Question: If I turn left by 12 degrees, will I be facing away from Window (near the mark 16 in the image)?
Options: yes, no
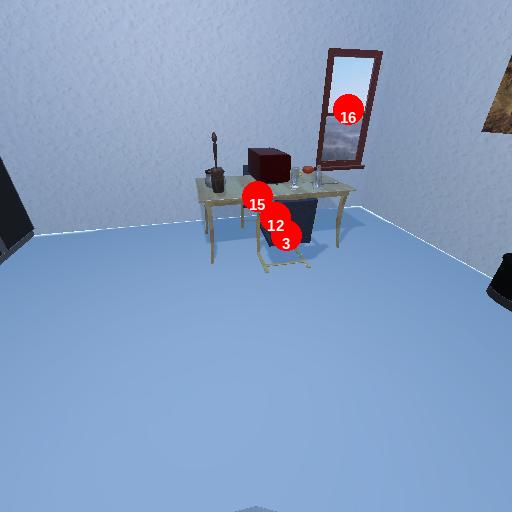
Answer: yes